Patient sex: M
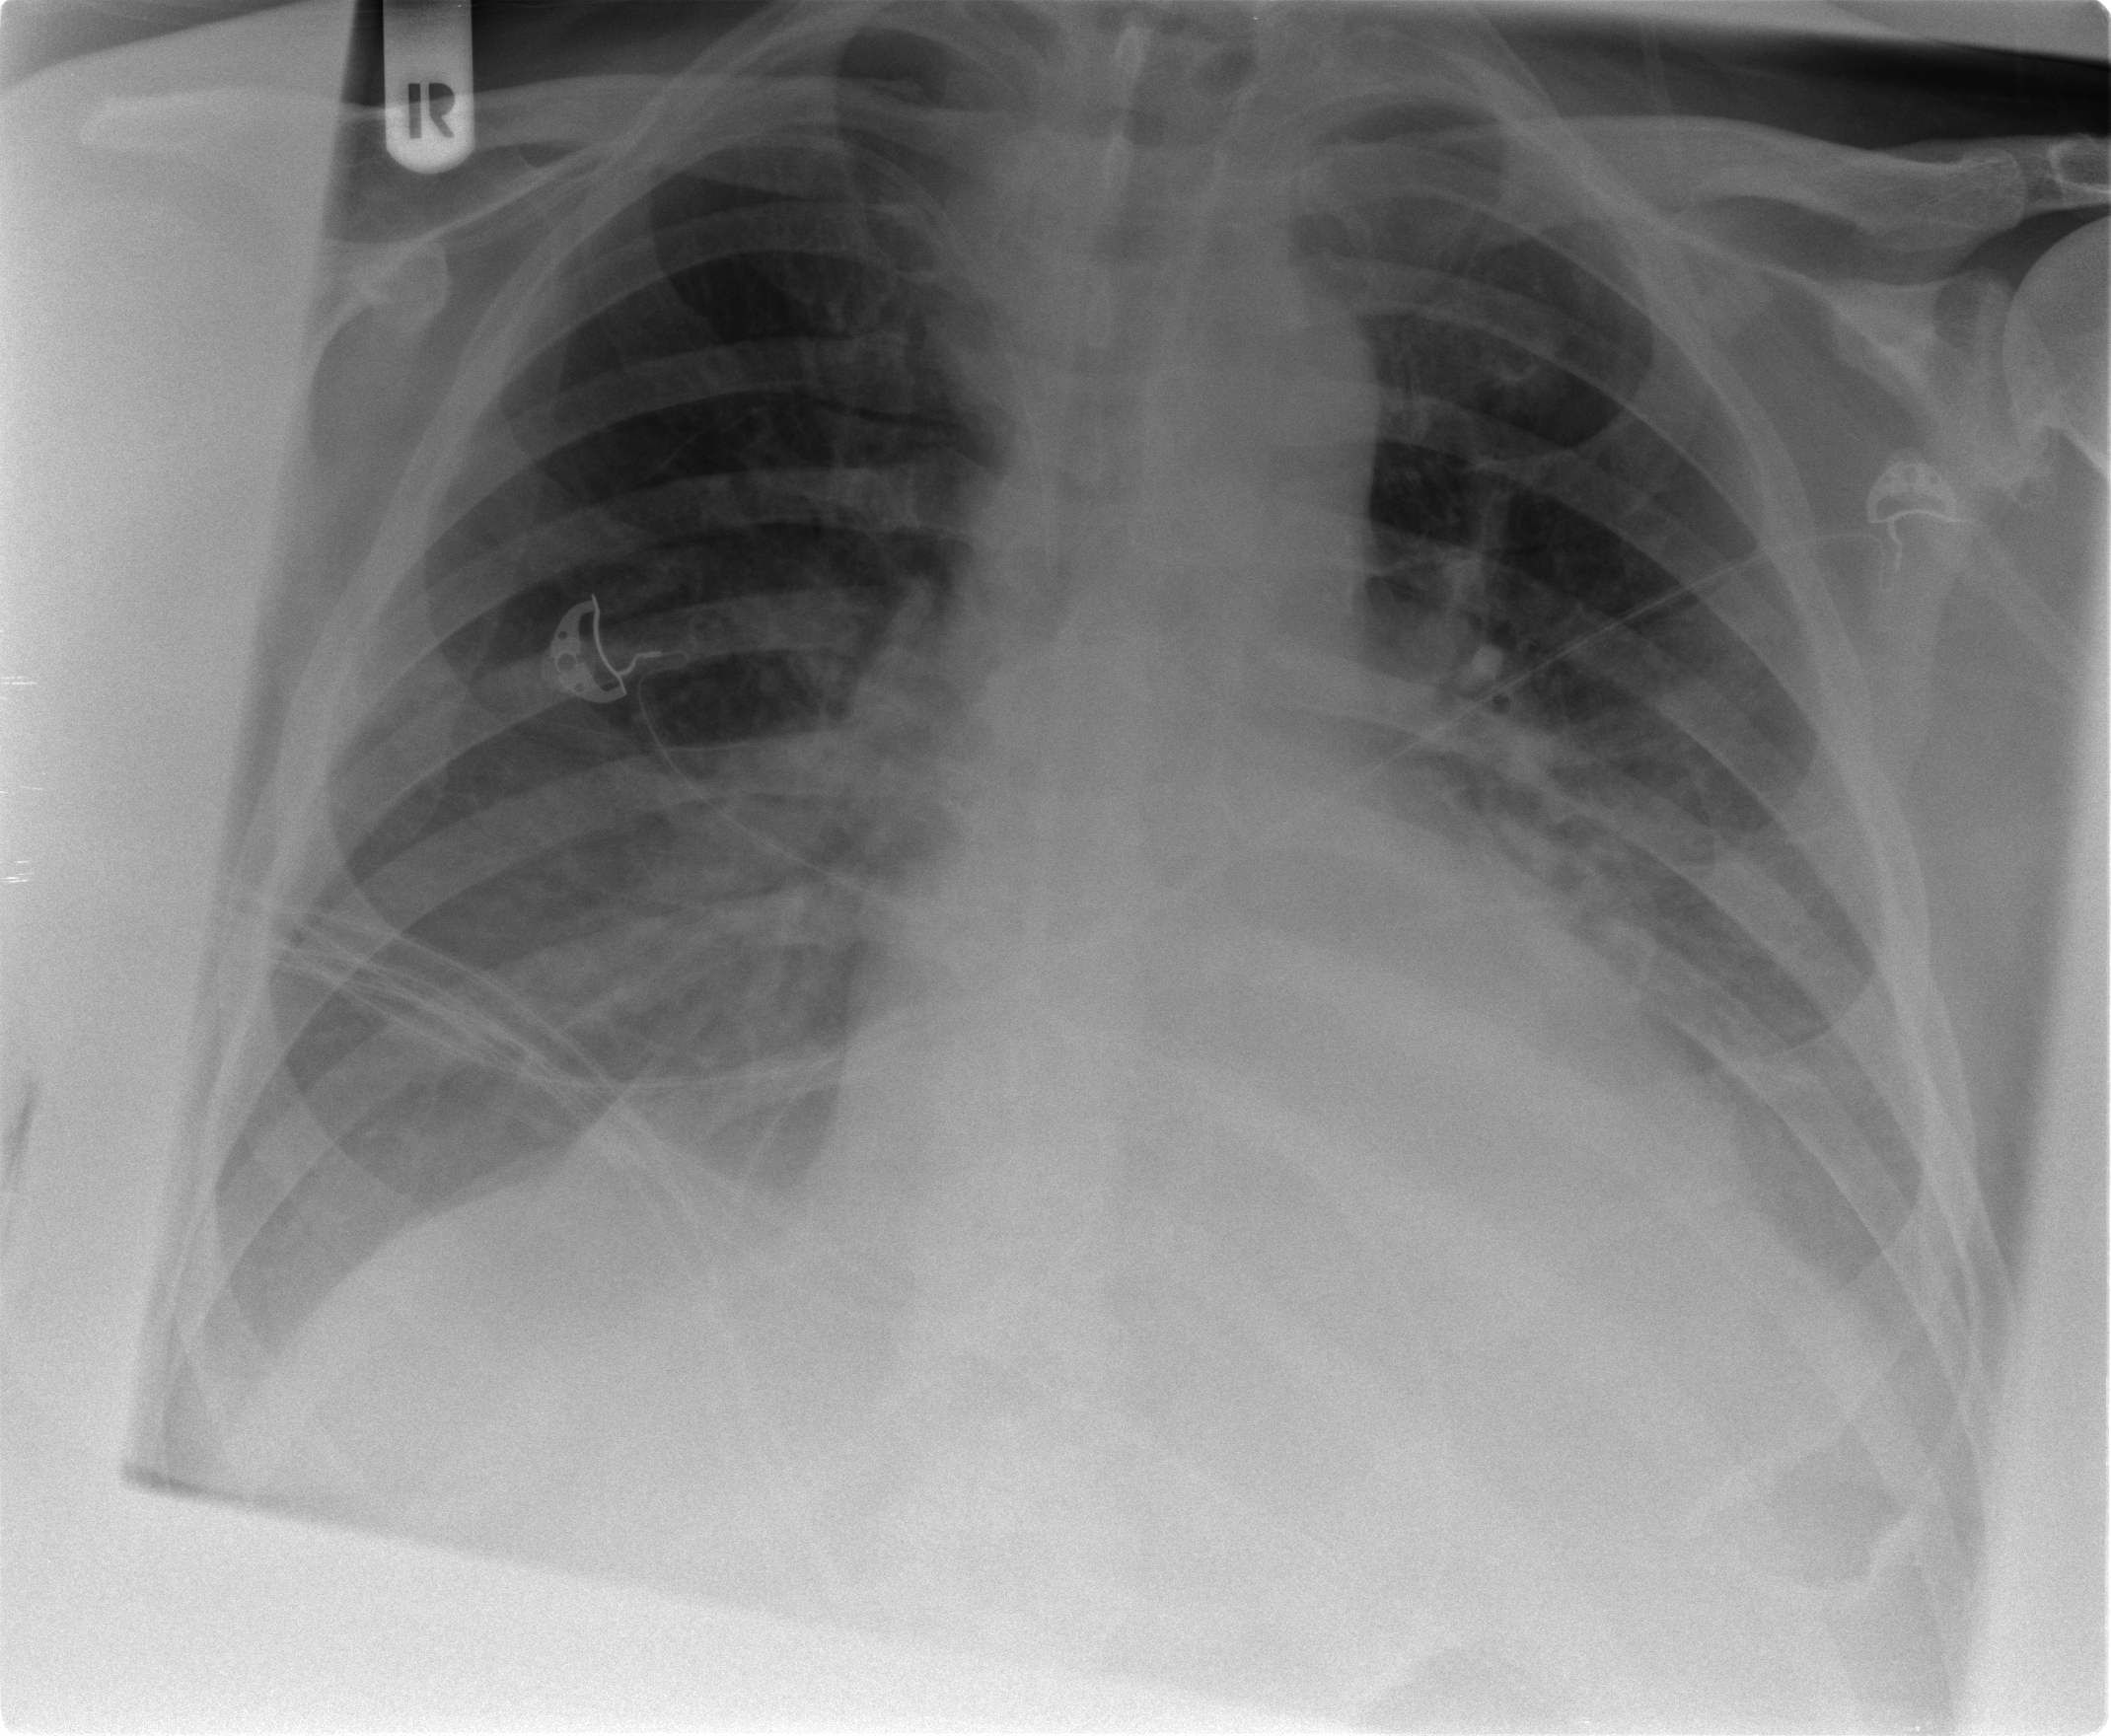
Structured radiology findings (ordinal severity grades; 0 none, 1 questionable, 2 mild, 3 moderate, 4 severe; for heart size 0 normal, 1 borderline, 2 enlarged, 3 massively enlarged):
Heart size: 2
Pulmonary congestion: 2
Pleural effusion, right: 2
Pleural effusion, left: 2
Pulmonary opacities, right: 0
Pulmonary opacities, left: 1
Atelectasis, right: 2
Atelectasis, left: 2